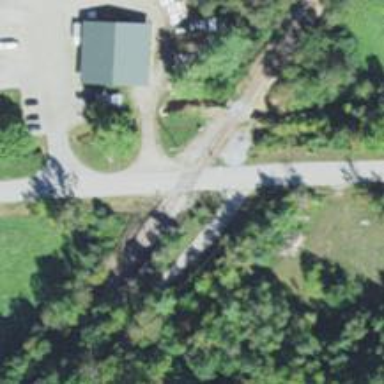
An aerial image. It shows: Level crossing on the railway with lights.